Question: I have positive and negative values and I want to plot it as a bar chart. I want to plot the classic "green" positive colors and "red" negative values. I have this code currently:
'''
import numpy as np
import matplotlib.pyplot as plt
x = [1,2,3,4,5,6]
y2 = [10000,11682,20842,12879,4576,7845]
y1 = [-1456,-10120,-2118,10003,-2004,1644]
fig, ax1 = plt.subplots()
ax2 = ax1.twinx()
ax2.plot(x, y2, color='k')
ax2.set_ylabel('Y2 data', color='k')
ax1.bar(x, y1, color='g')
plt.show()
'''

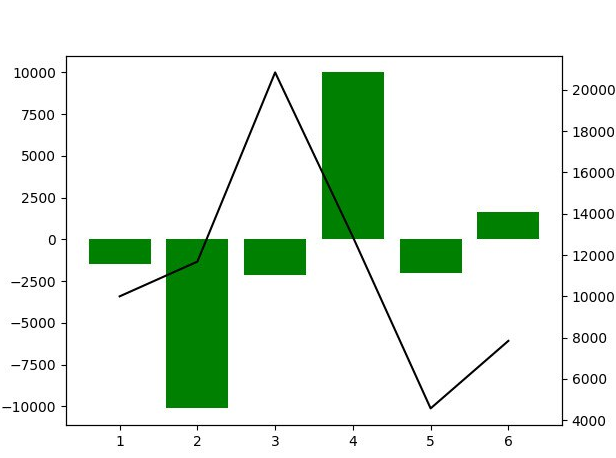
Answer: add this line before ploting bar:
'''
color = ['r' if y<0 else 'g' for y in y1]
'''
finally code:
'''
import numpy as np
import matplotlib.pyplot as plt
x = [1,2,3,4,5,6]
y2 = [10000,11682,20842,12879,4576,7845]
y1 = [-1456,-10120,-2118,10003,-2004,1644]
fig, ax1 = plt.subplots()
ax2 = ax1.twinx()
ax2.plot(x, y2, color='k')
ax2.set_ylabel('Y2 data', color='k')
color = ['r' if y<0 else 'g' for y in y1]
ax1.bar(x, y1, color=color)
plt.show()
'''
Output:
<URL>
If you convert 'y1' array to 'numpy.array', you can use 'np.where' like below :
'''
y1 = np.array([-1456,-10120,-2118,10003,-2004,1644])
...
ax1.bar(x, y1, color=np.where(y1 < 0, 'r', 'g'))
'''